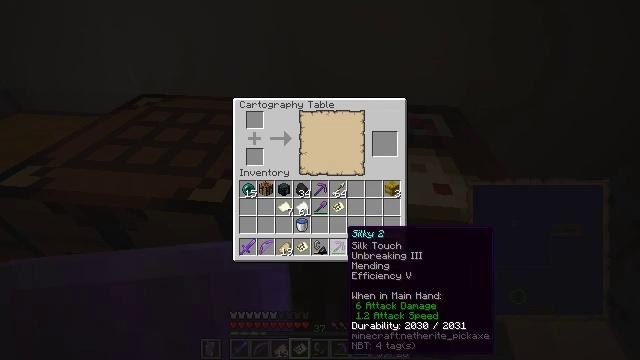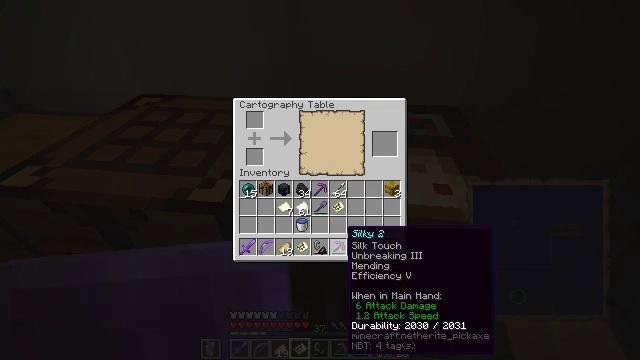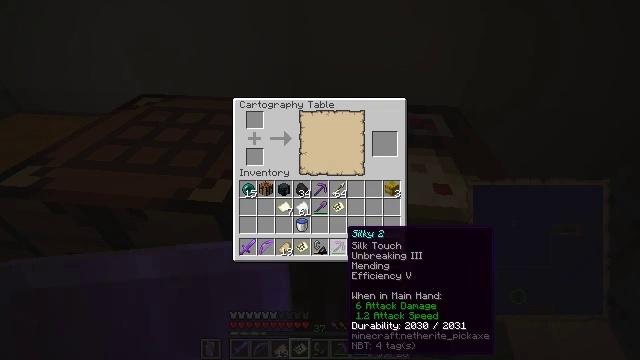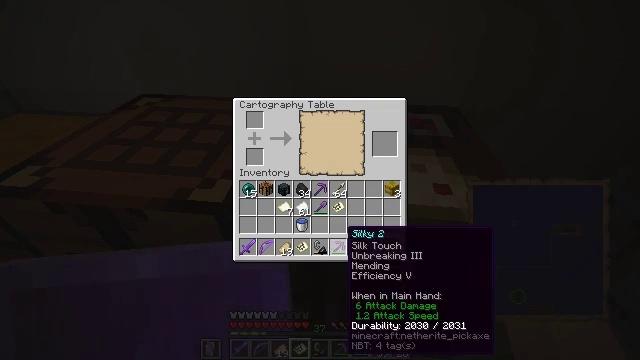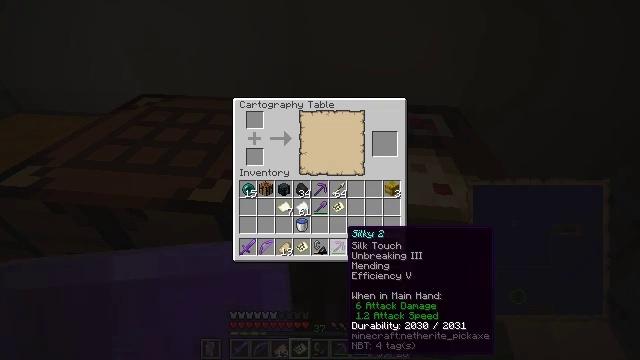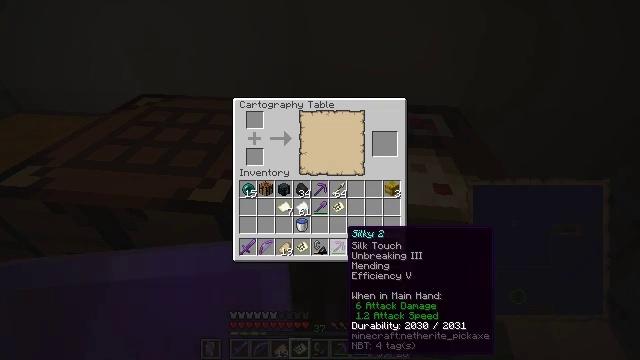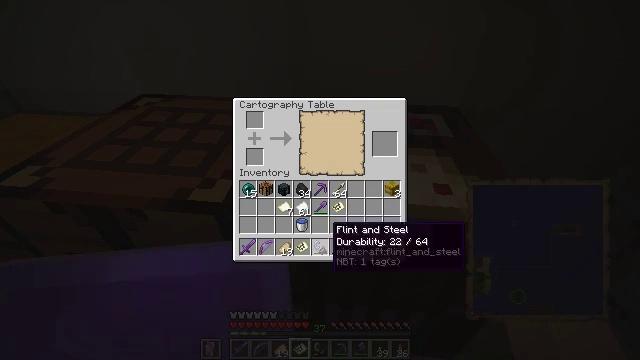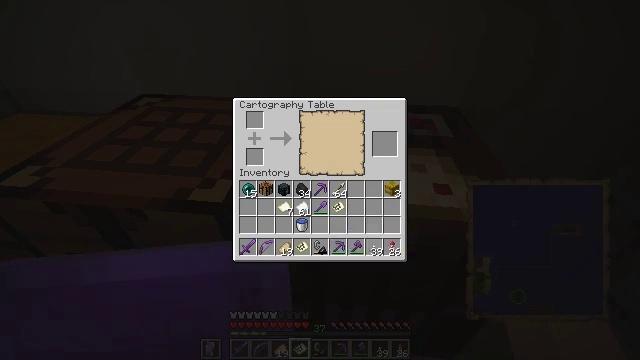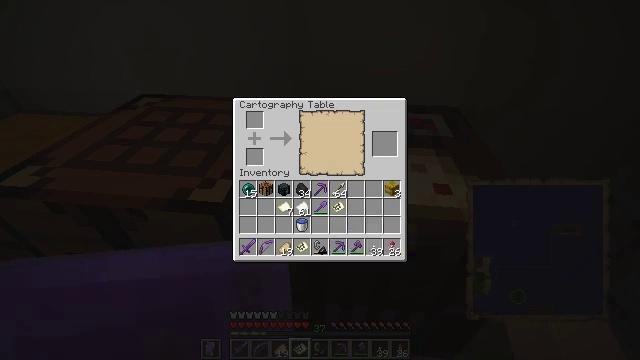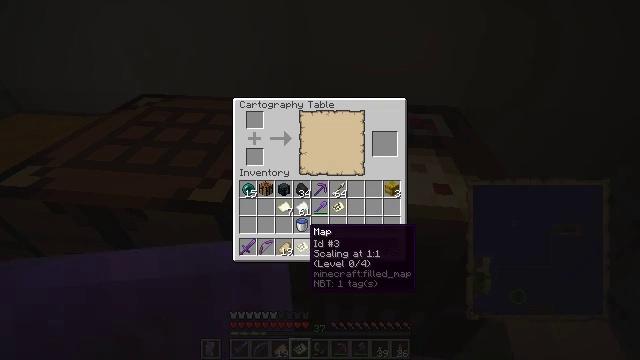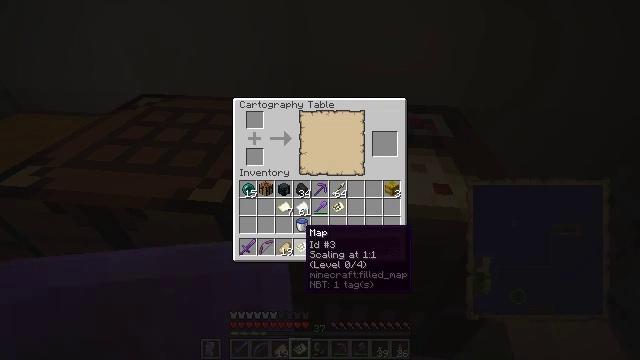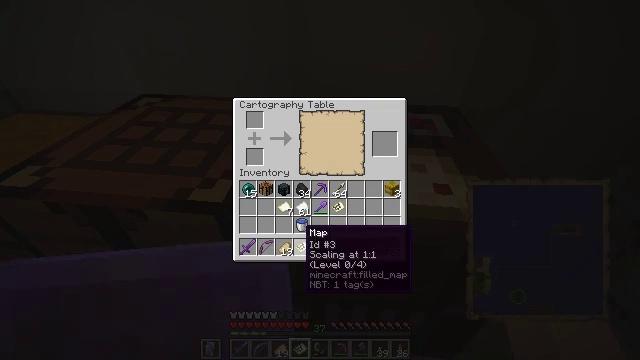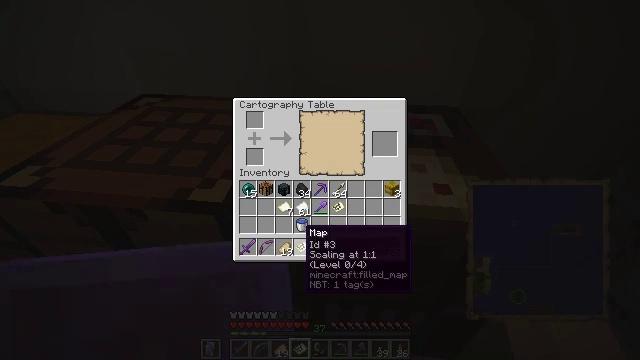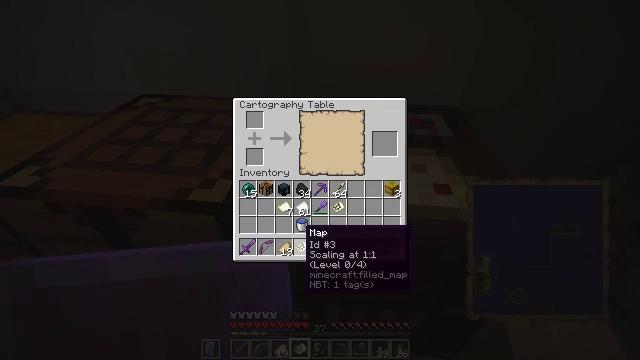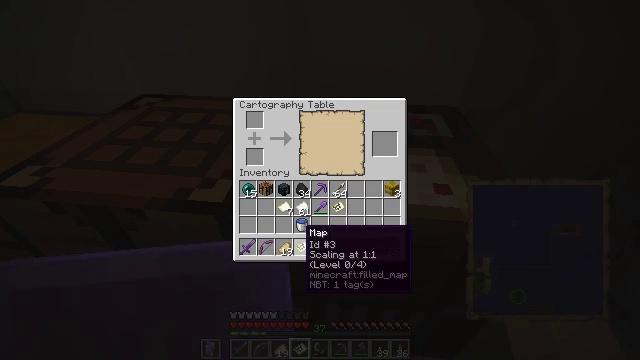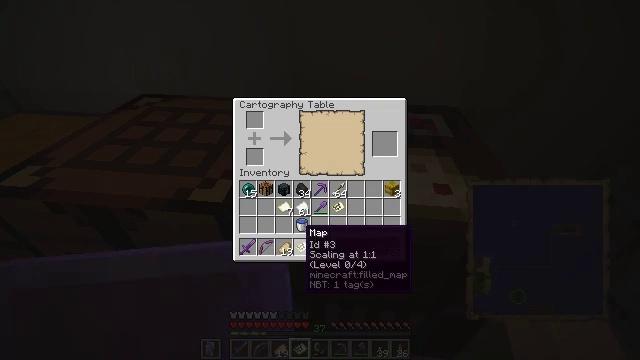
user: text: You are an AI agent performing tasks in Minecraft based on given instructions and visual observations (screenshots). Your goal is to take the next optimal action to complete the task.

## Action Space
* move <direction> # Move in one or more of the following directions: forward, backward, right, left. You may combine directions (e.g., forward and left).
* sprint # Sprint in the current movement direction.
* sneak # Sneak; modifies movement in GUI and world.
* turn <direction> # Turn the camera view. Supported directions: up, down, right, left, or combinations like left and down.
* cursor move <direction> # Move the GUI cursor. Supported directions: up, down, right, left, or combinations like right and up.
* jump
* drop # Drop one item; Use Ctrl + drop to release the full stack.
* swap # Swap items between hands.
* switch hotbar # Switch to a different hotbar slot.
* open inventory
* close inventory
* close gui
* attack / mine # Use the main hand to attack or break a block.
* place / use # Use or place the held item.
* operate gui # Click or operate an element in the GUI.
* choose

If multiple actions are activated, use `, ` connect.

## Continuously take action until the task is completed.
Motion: motion action
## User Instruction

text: Use a pickaxe to mine the bone block.
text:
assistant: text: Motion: no_op
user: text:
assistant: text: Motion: no_op
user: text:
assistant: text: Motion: no_op
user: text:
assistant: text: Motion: no_op
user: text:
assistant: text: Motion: no_op
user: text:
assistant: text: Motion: turn left
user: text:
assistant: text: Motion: turn left
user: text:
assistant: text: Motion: no_op
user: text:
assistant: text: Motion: no_op
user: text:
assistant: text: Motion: no_op
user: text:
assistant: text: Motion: no_op
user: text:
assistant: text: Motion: no_op
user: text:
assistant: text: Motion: no_op
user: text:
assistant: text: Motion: no_op
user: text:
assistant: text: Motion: no_op
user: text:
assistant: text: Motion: no_op
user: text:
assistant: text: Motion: no_op
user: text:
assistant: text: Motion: no_op
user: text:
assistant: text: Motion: attack / mine
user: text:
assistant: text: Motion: attack / mine
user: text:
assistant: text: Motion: turn left and up
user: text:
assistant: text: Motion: turn left and up
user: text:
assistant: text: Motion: turn left and up
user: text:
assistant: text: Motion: turn left and up
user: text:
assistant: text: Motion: no_op
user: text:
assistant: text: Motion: no_op
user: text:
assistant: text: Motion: no_op
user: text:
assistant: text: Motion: no_op
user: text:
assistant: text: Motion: no_op
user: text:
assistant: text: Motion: no_op